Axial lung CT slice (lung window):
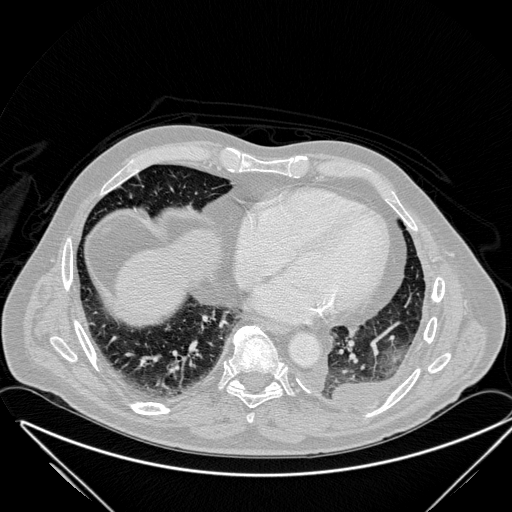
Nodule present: no